Chest X-ray. View position: PA
Patient age: 72
Patient sex: F
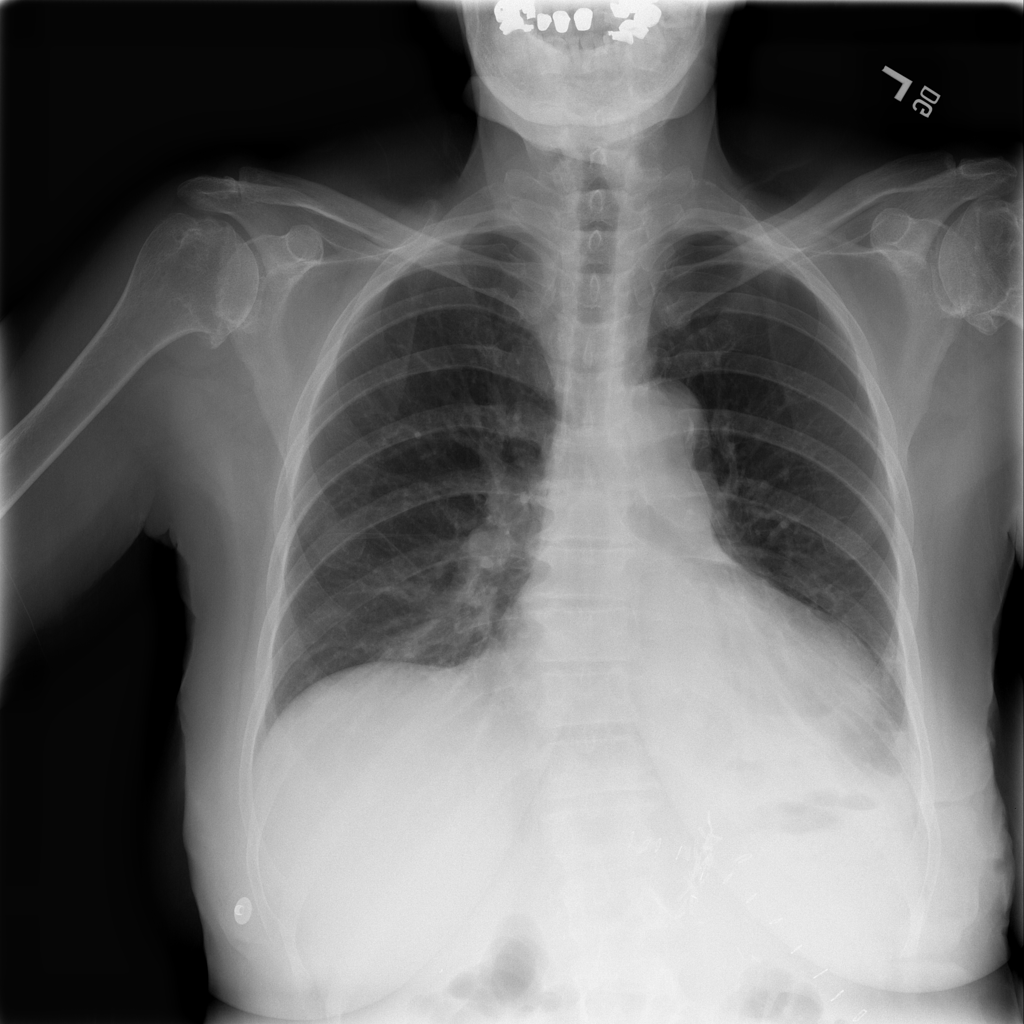
Finding: Pneumothorax